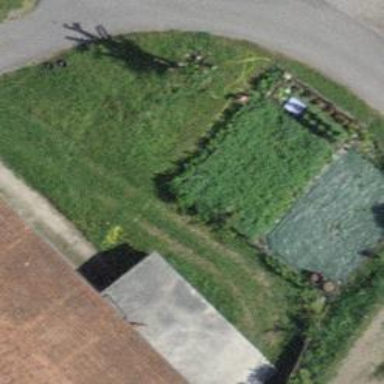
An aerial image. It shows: Farm.